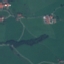
Label: Pasture